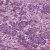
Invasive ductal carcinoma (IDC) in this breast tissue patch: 1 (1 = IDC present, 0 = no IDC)